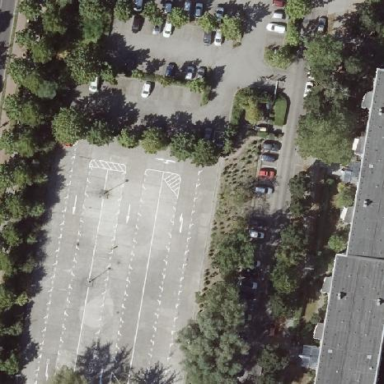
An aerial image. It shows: Concrete parking aisle on service road.